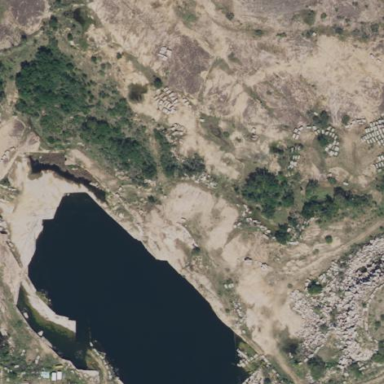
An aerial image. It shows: Quarry area.